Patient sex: F
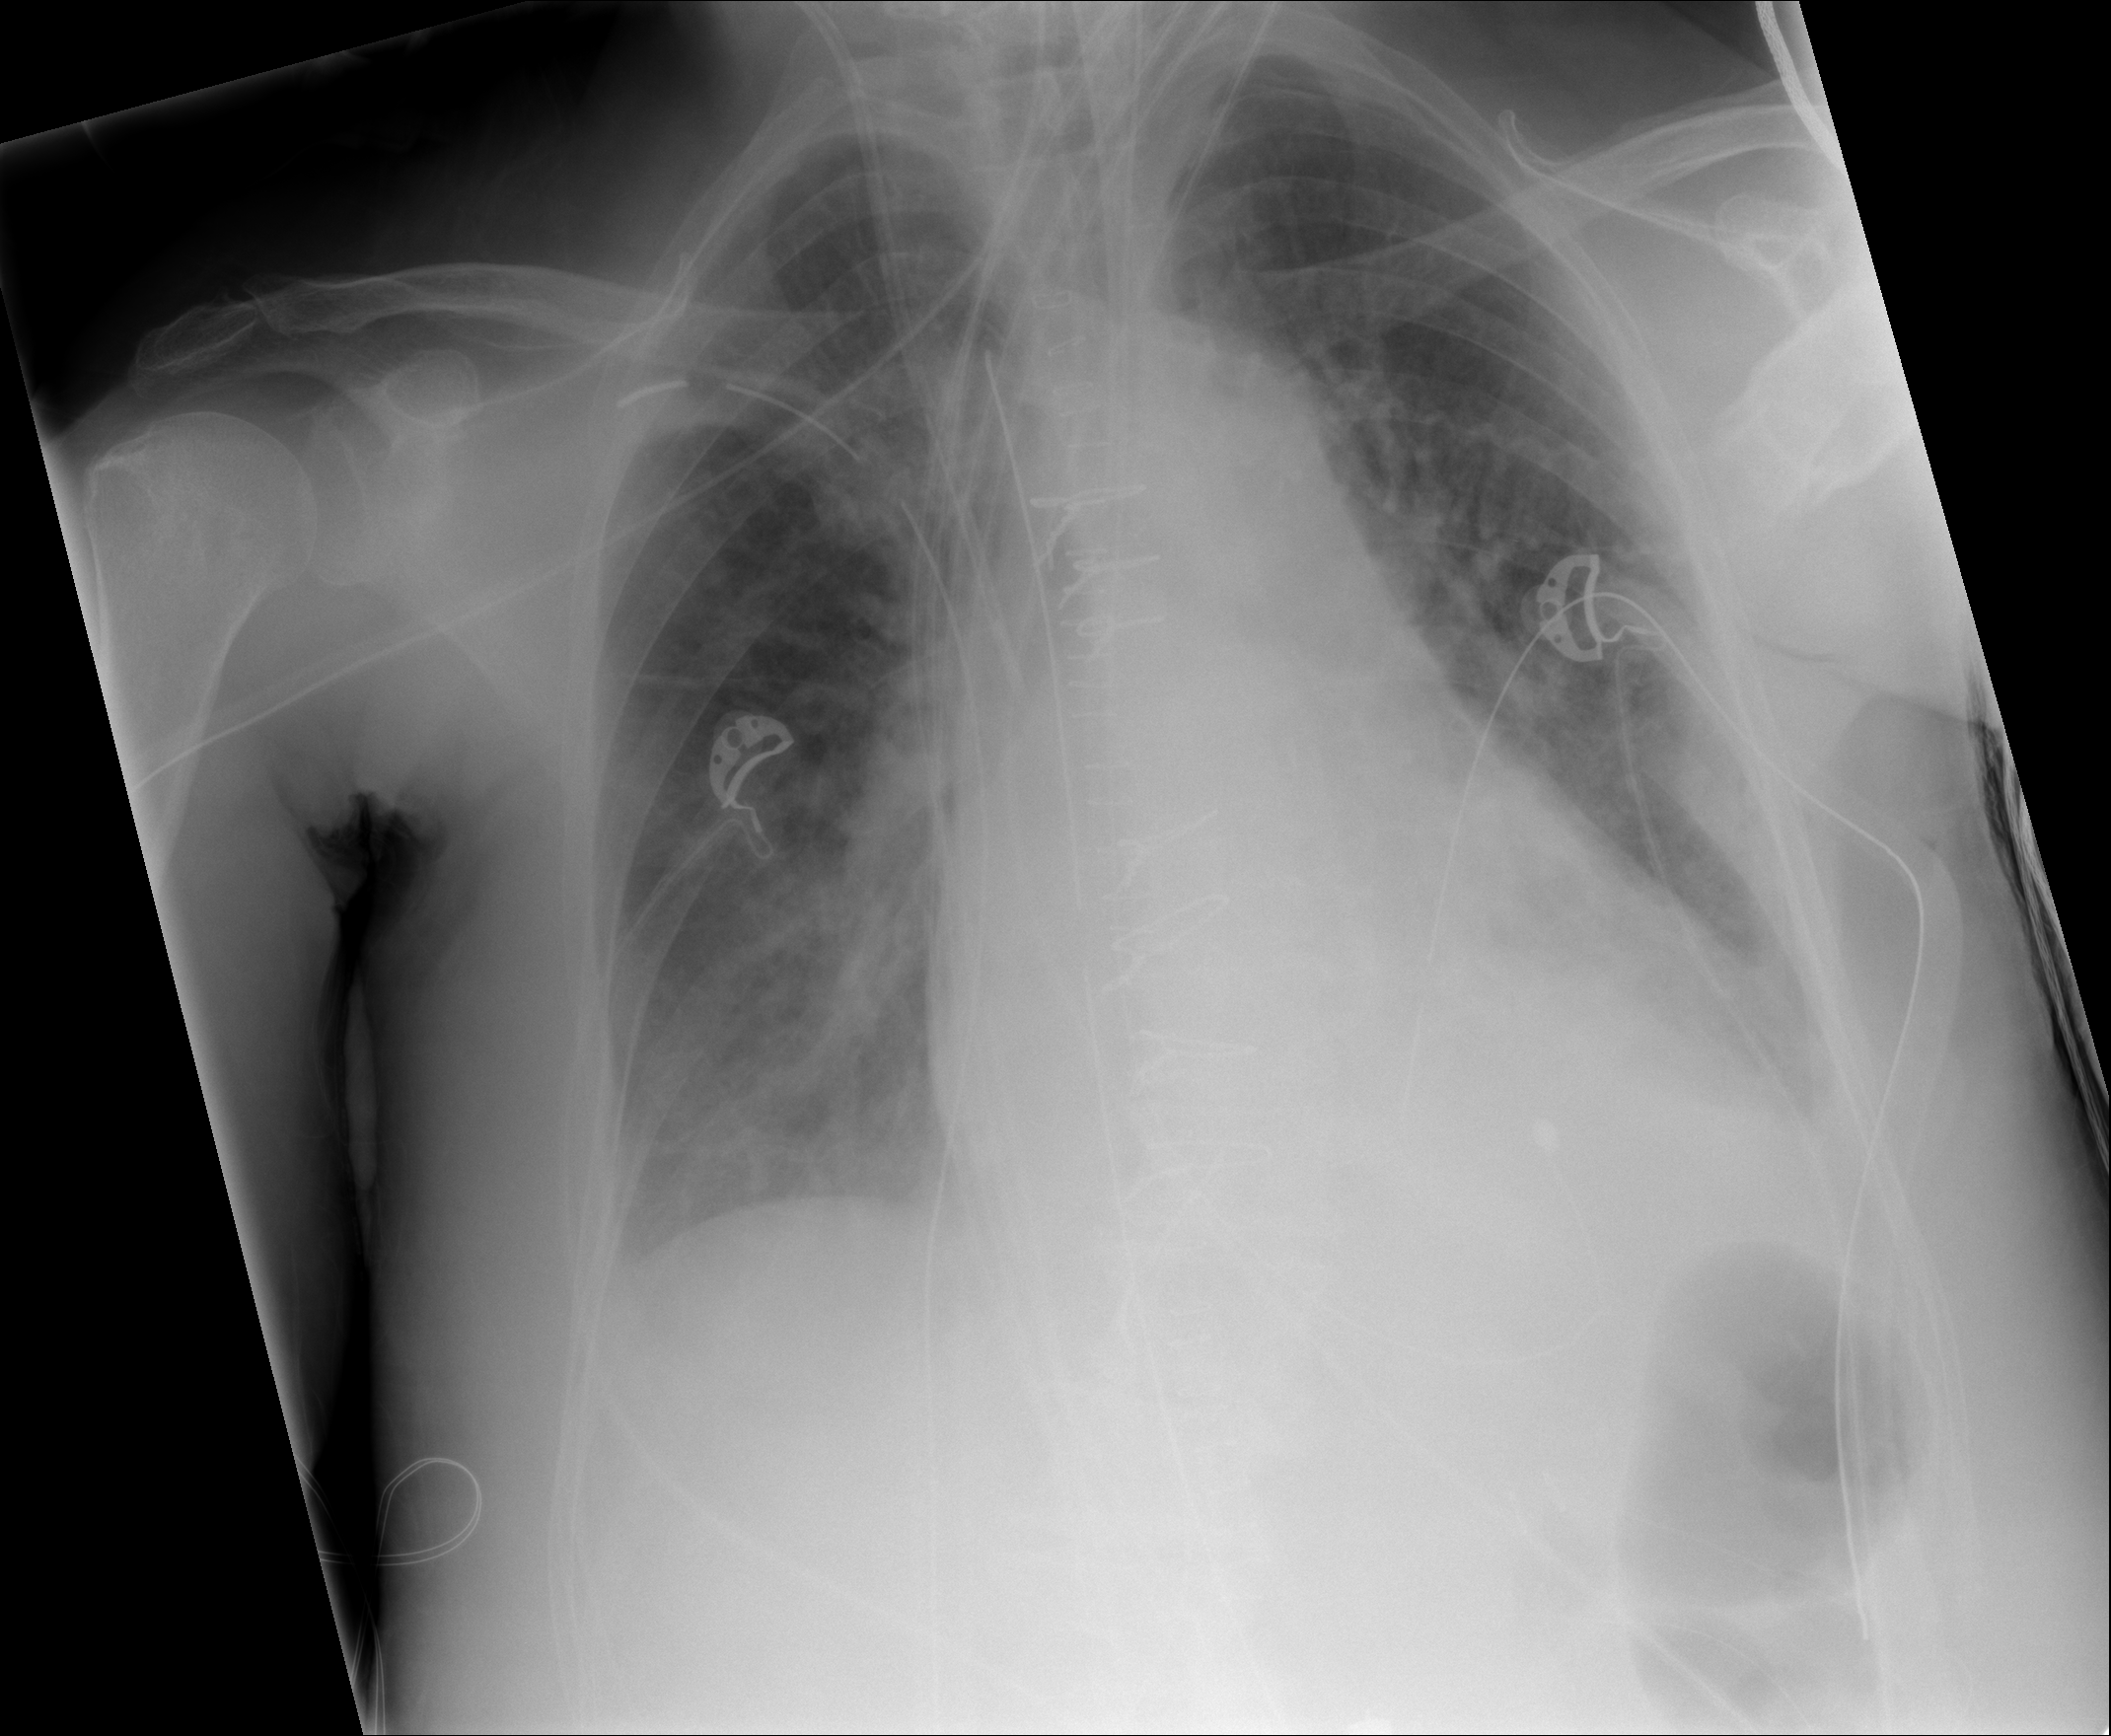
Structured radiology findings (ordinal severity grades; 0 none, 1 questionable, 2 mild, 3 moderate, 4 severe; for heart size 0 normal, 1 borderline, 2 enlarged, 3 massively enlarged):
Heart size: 2
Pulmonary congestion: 3
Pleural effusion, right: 2
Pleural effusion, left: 2
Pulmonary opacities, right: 2
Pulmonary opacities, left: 2
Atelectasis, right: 2
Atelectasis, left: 2